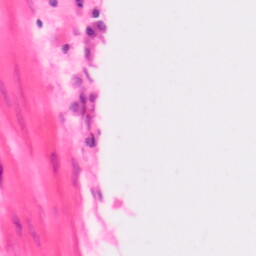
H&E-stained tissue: Colon